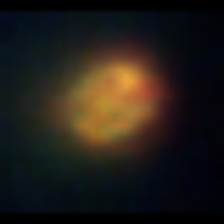
Taxon: NanoPlankton
Group: Other